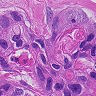
Metastatic tissue present: yes